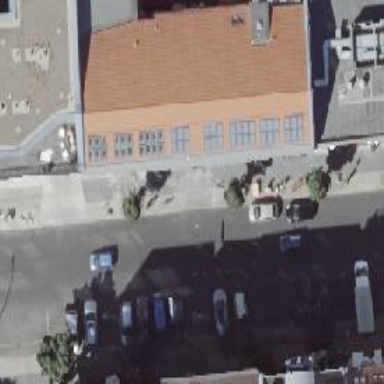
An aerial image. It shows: Café.